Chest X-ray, AP view. Patient: 47 years old, sex F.
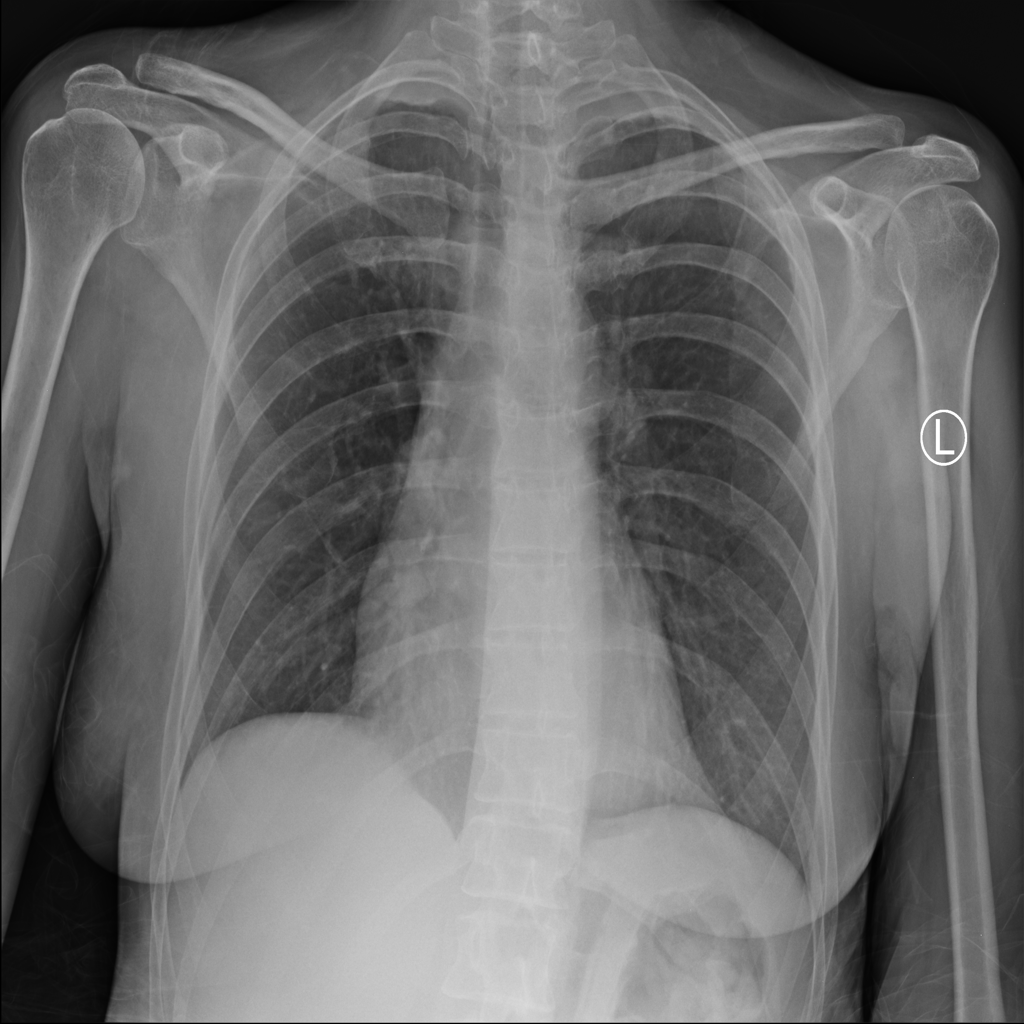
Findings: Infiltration